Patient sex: F
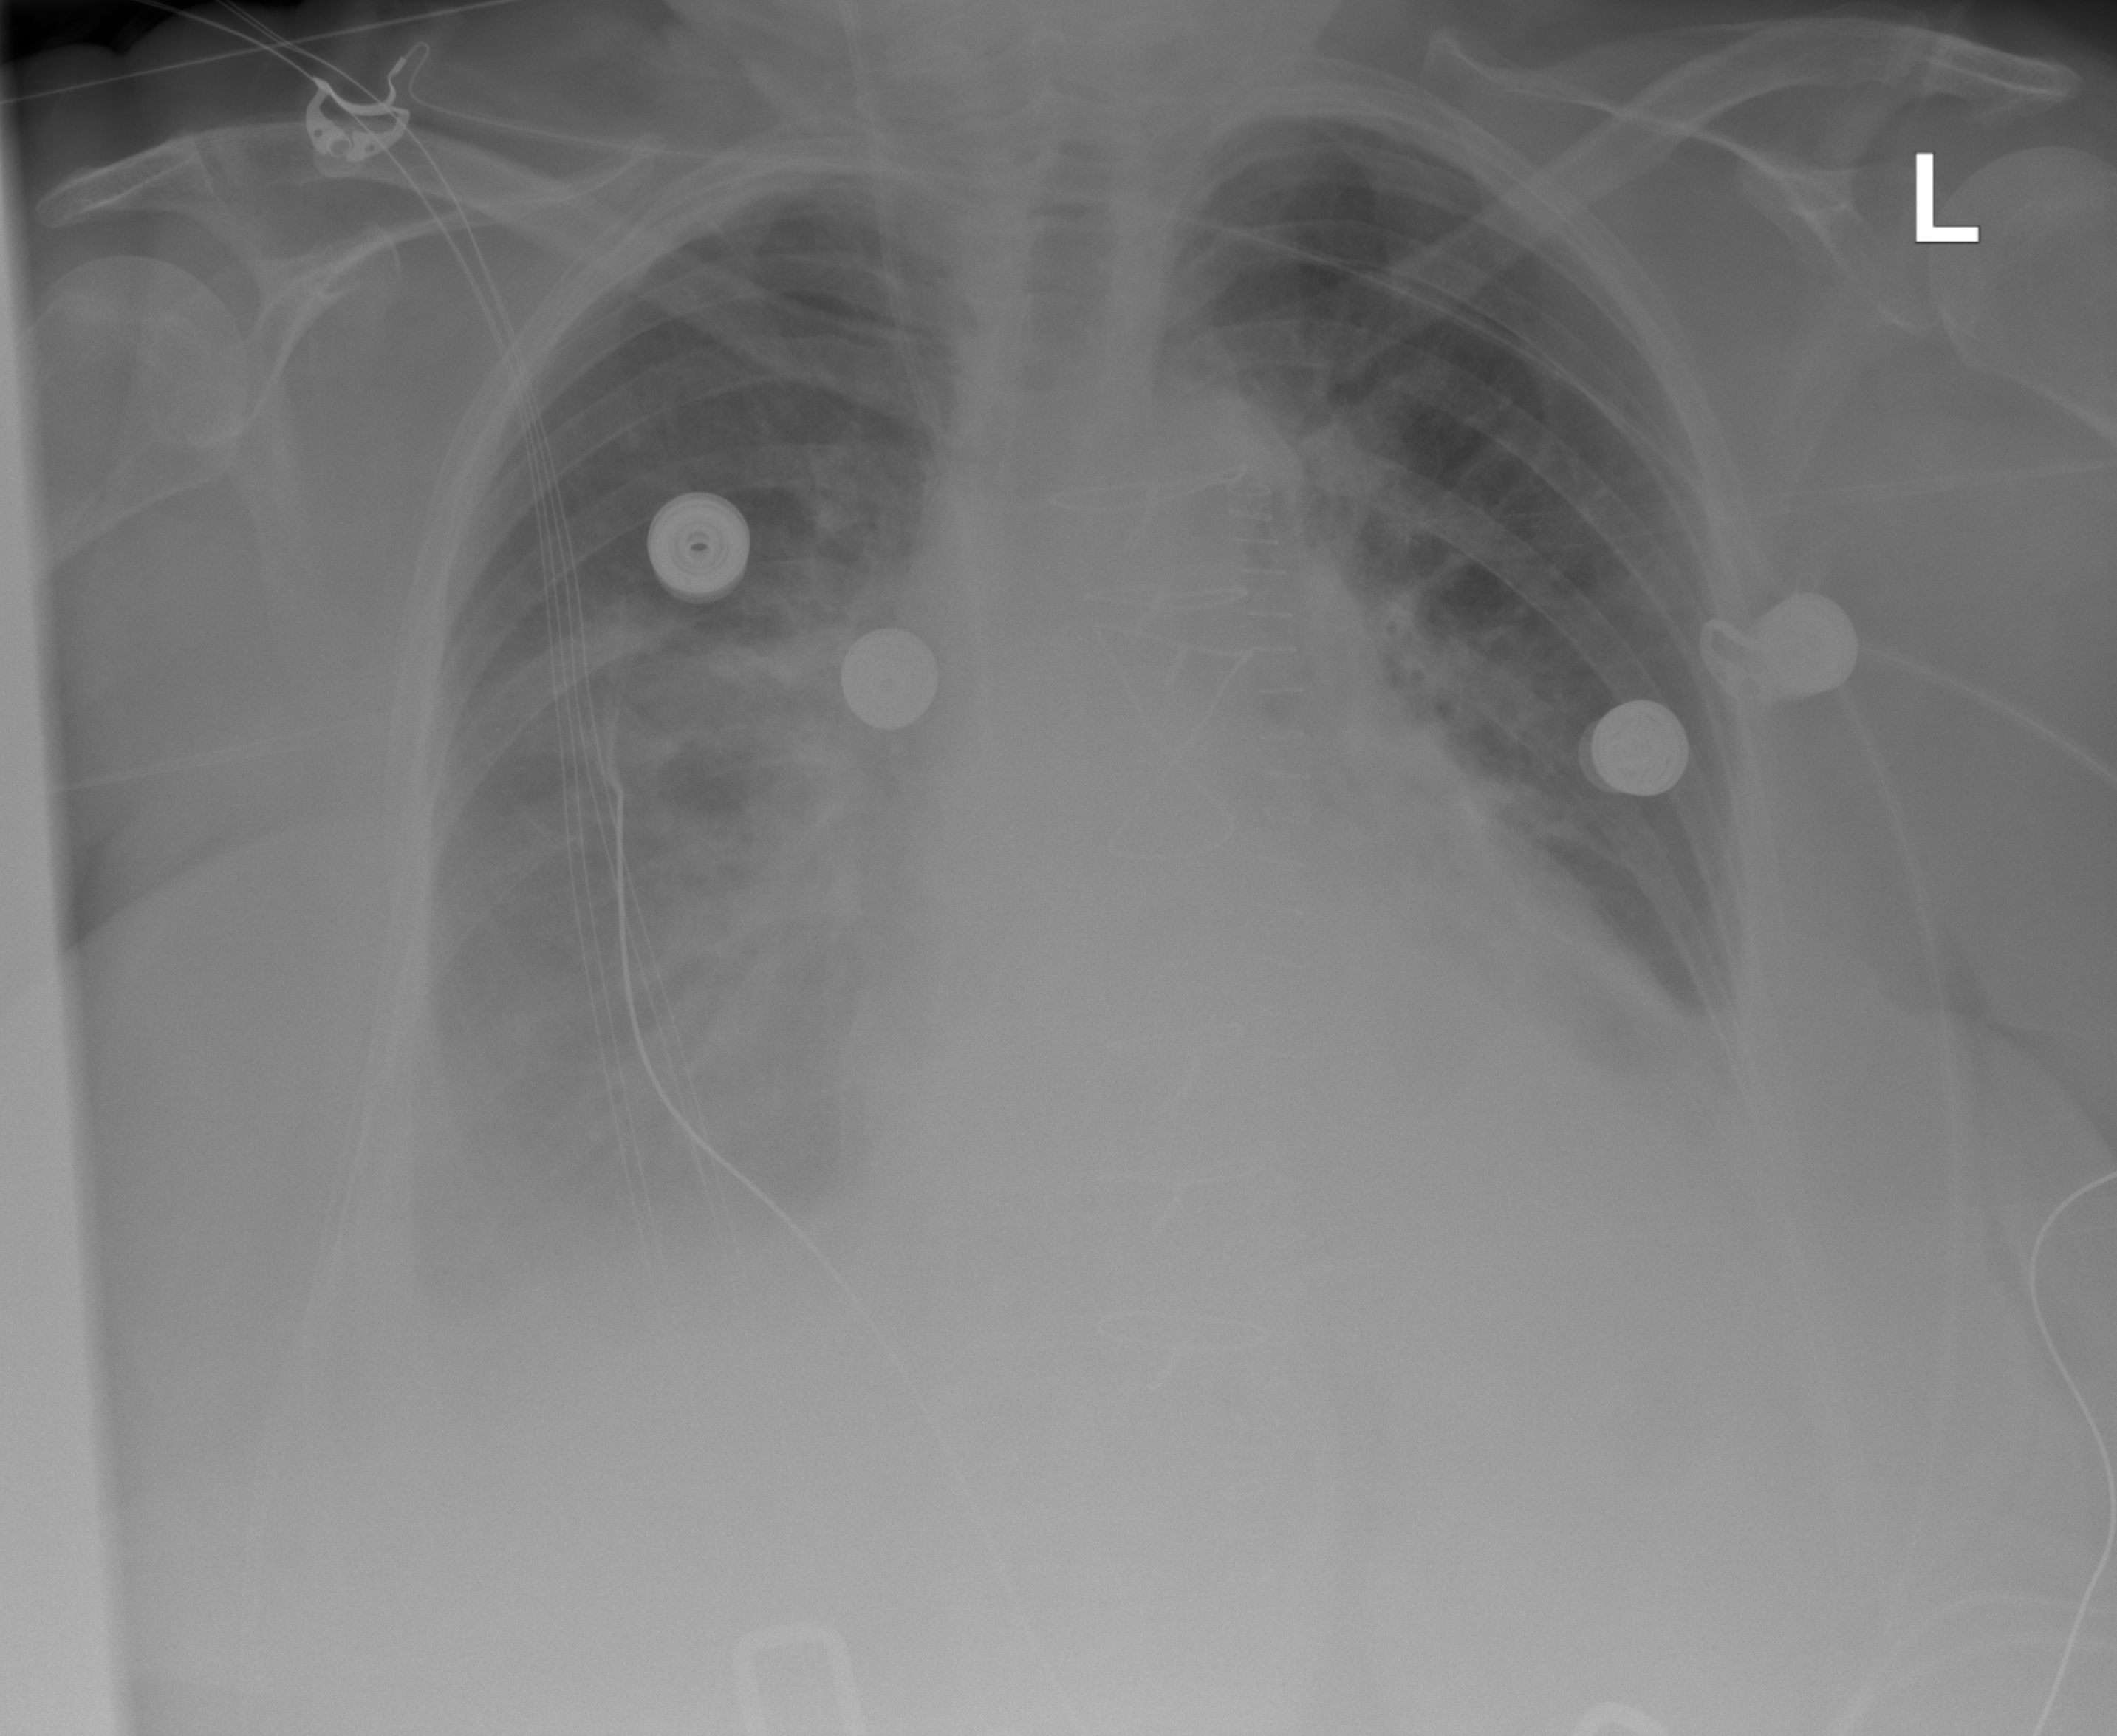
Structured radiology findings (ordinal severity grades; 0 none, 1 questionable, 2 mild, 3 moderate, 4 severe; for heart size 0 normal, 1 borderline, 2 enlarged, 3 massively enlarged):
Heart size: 2
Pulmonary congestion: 3
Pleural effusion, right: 3
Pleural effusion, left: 3
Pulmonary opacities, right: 1
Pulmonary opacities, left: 1
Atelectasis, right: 3
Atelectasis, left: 3